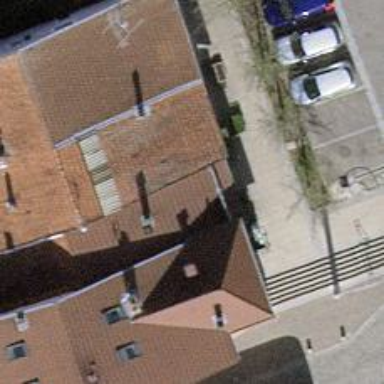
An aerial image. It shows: Restaurant.